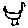
Label: bird